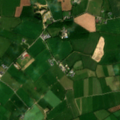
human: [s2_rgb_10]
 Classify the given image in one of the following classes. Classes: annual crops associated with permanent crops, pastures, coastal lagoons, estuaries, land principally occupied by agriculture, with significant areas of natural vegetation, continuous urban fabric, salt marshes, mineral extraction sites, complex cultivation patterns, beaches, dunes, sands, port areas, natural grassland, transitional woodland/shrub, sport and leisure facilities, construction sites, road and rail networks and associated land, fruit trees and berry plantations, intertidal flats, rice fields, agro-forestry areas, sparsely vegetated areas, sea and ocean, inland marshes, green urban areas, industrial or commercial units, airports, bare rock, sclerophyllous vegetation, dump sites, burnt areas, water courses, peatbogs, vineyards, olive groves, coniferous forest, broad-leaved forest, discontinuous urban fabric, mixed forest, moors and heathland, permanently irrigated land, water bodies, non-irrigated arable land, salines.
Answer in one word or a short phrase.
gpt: non-irrigated arable land, pastures